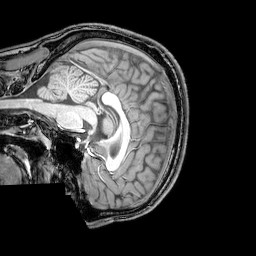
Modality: T1w
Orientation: sagittal
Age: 25
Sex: male
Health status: healthy
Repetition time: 0.081 s
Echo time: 0.037 s